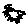
Label: sun